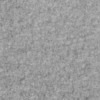
Label: not_dusty